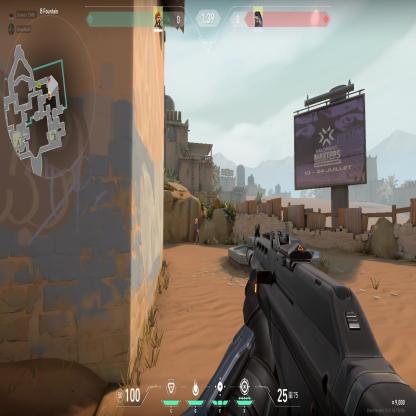
Label: enemy